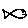
Label: fish